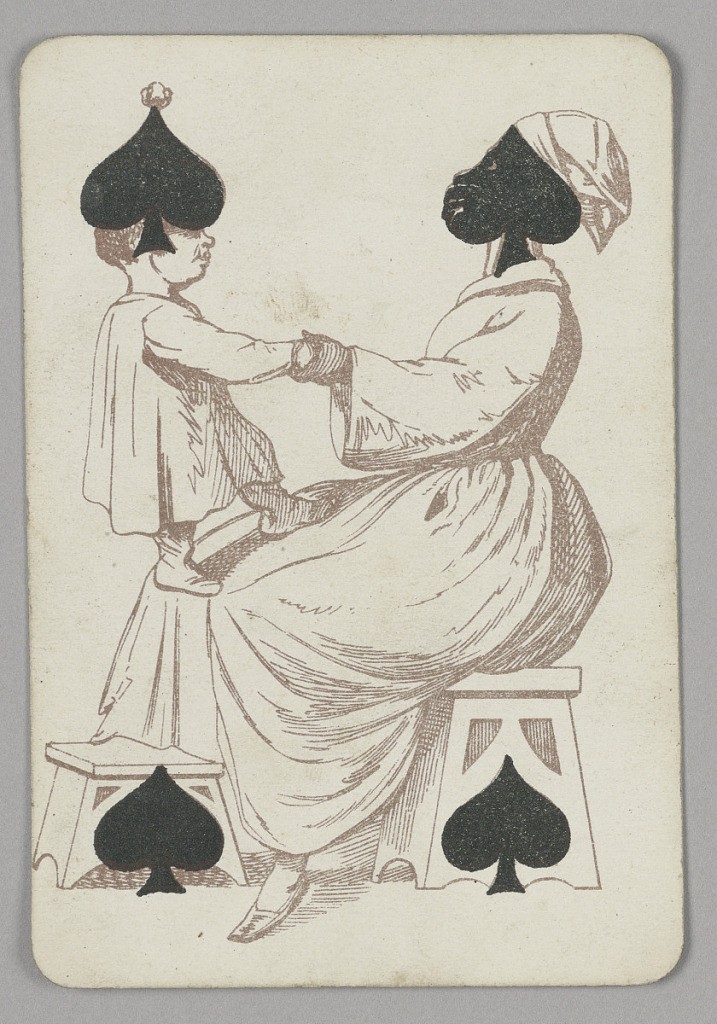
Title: Four of Spades
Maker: E. Le Tellier, French, active late 19th century
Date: late 19th century
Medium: Lithograph on paper
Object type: Playing card
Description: Four of Spades playing card from a pack of transformation playing cards. Female figure and child depicted in outline, the woman seated on a stool at right with a small child standing on her lap. The woman wears a long dress and a head scarf, the black symbol of the spade covers her face. A few facial features are indicated, depicting a stereotypical black mammy figure. The spade at left is integrated with the boy's image so that it appears as a hat. The two spades below form the cut-out decoration in two stools.